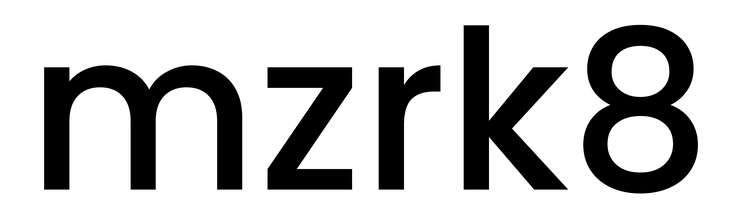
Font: Poppins-Medium